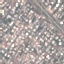
Land use / land cover class: Residential